Question: So I have an ArrayList "NamedShape"
'''
ArrayList<NamedShape> shapes = new ArrayList<NamedShape>();
'''
that contains a Shape and a String and what i want is to have another ArrayList "Connection" that will hold two fields but both are "NamedShape". My ArrayList "Connection" will then look like this:

Here is my class for "NamedShape":
'''
public class NamedShape {
private String name;
private Shape shape;
public NamedShape( String name, Shape shape ){
this.name = name;
this.shape = shape;
}
public String getName(){
return name;
}
public Shape getShape(){
return shape;
}
}
'''
'''
public class Connection {
private NamedShape namedShape1;
private NamedShape namedShape2;
public Connection(??){
??
}
}
'''
Can you please help me to create this new ArrayList "Connection"?
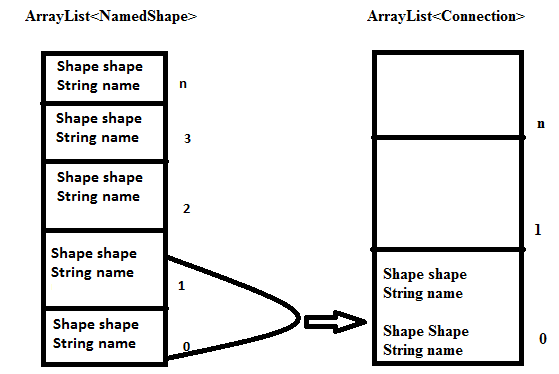
Answer: Thank you guys, I was able to do it. :D
'''
ArrayList<Connection> con = new ArrayList<Connection>();
public class Connection {
private NamedShape namedShape1;
private NamedShape namedShape2;
public Connection(NamedShape namedShape1,NamedShape namedShape2){
this.namedShape1 = namedShape1;
this.namedShape2 = namedShape2;
}
public NamedShape getNamedShape1(){
return namedShape1;
}
public NamedShape getNamedShape2(){
return namedShape2;
}
public void setNameShape1(){
this.namedShape1 = namedShape1;
}
public void setNameShape2(){
this.namedShape2 = namedShape2;
}
}
'''